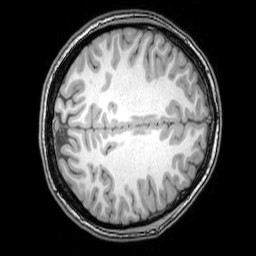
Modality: T1w
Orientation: axial
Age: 22
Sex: female
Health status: healthy
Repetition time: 0.081 s
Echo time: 0.037 s